Field crop: maize
Growth stage: 1
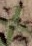
Species: atriplex